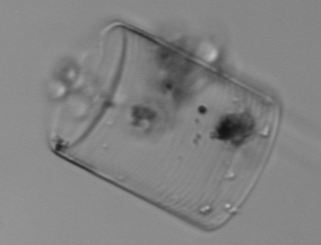
Label: Guinardia_flaccida